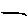
Label: line